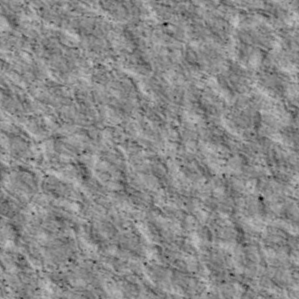
Label: non_frost